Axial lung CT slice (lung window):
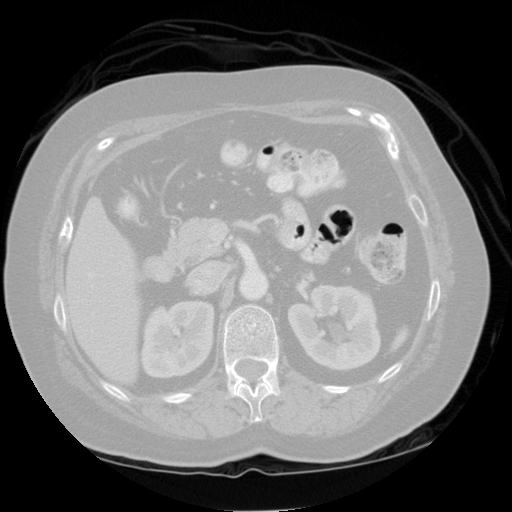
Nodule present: no